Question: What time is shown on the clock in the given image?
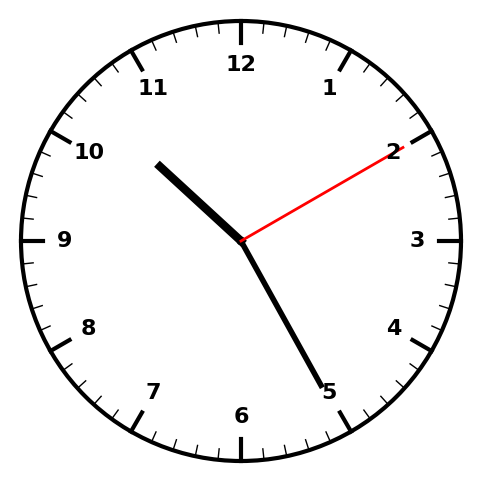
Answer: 10:25:10